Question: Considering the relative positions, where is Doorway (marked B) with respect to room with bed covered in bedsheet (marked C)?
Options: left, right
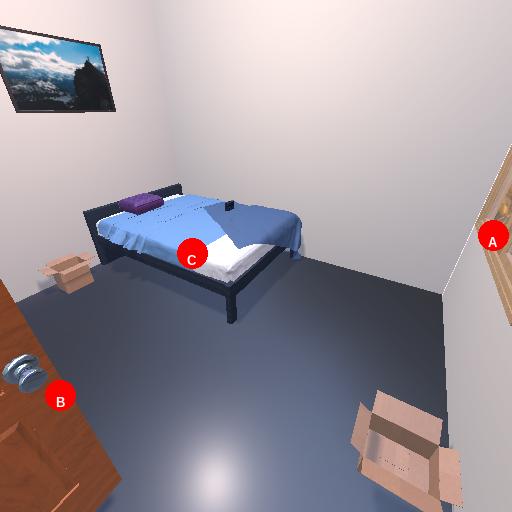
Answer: left